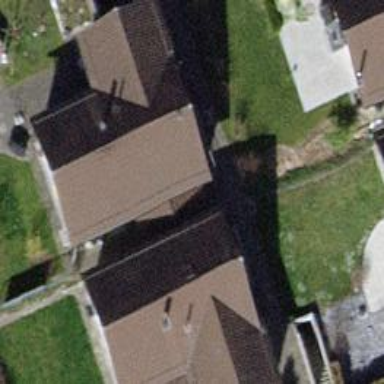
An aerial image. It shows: Semidetached house with gabled roof.